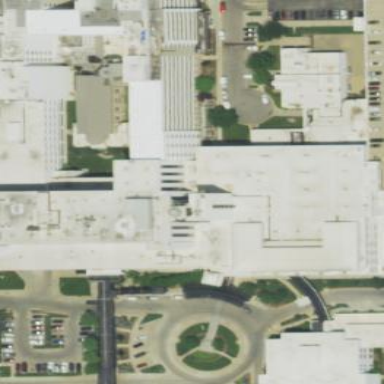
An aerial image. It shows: Hospital building.